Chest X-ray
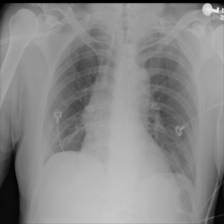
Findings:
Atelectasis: negative
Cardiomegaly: negative
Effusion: negative
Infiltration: negative
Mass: negative
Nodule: negative
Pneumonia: negative
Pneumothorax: negative
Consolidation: negative
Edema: negative
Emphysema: negative
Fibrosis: negative
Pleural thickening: negative
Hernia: negative